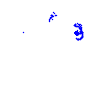
Particle: electron